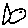
Label: fish